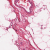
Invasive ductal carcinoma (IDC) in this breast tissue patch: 0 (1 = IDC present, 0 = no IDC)